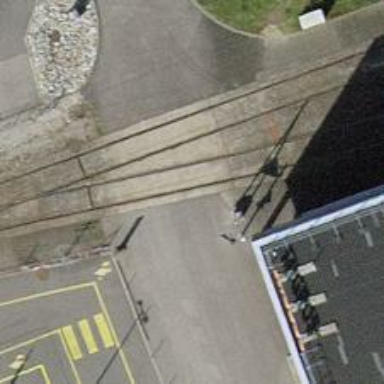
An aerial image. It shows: Railway level crossing.